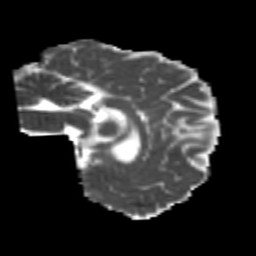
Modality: MD
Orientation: sagittal
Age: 24
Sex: female
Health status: healthy
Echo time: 0.074 s